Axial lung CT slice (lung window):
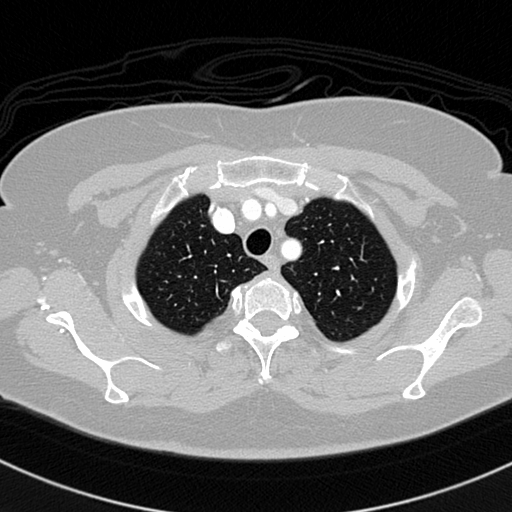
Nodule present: no